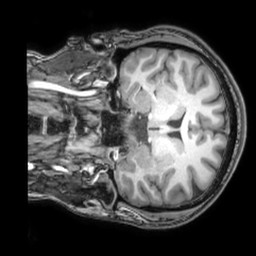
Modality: T1w
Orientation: coronal
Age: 22
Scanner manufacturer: philips
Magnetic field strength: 3 T
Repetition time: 0.007 s
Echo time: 0.003501 s